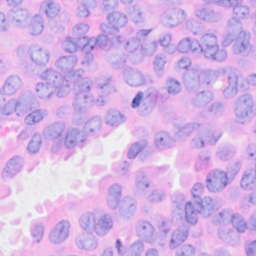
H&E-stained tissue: Breast